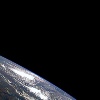
Label: space